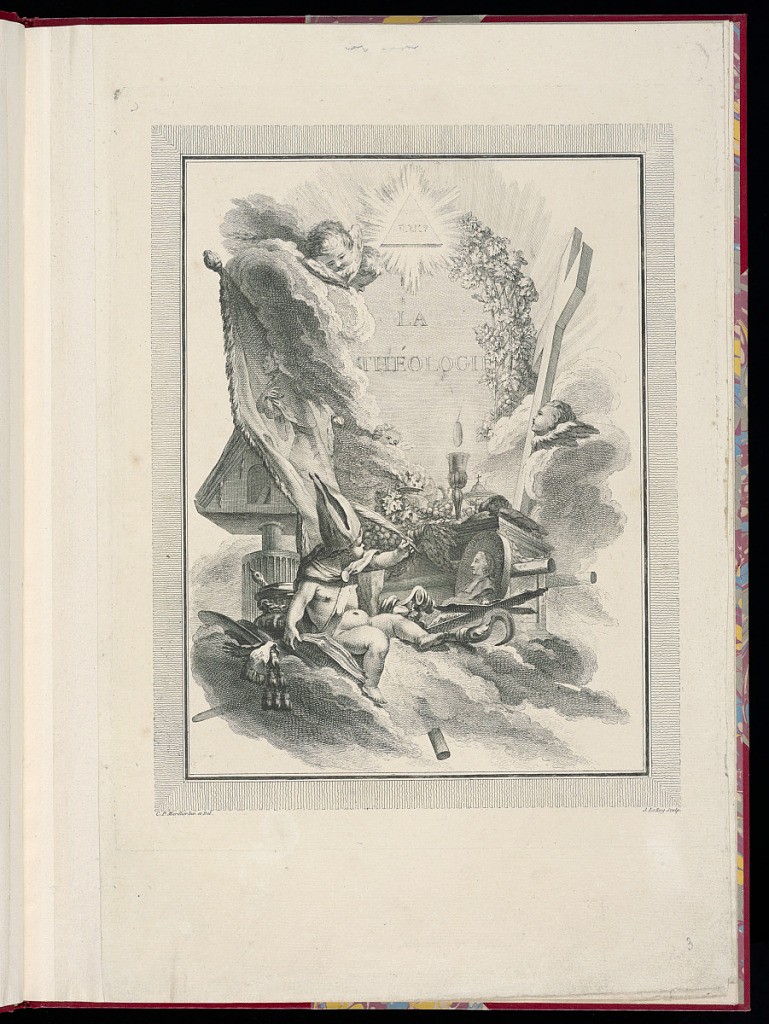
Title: LA THÉOLOGIE
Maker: Clément Pierre Marillier, French, 1740 – 1808
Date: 1759–80
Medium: Etching and engraving on laid paper
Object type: Print
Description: Allegorical vignette representing theology from a series of twelve (including title page). The title is lettered in the center, framed by clouds, a pyramid, sun rays, putti, a trellis with grapes and vine leaves, a cross, textiles, a fluted column topped with a triangular storage box with a book inside, liturgical objects such as a chalice, and a thurible on an altar with more grapes and vine leaves. Bellow to the left, a putto partly dressed in vestments holds a quill and a book, with cardinals' vestments below. To his right, a roundel portrait of Bossuet. The plate is signed.